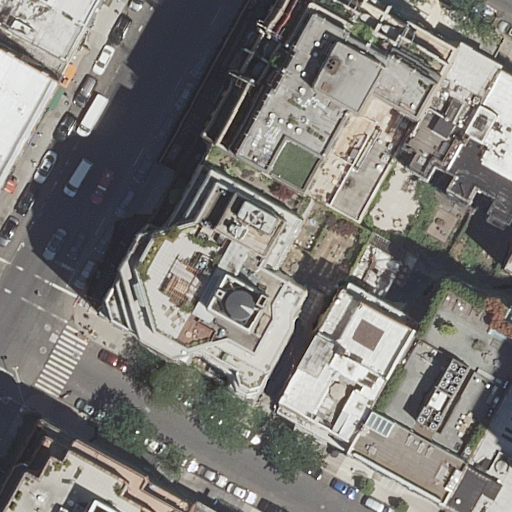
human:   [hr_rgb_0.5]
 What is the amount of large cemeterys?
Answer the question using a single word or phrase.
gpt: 0

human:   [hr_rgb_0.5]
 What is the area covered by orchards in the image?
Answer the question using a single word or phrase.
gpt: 0m2

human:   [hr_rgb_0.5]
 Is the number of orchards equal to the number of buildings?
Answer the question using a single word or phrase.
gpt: no

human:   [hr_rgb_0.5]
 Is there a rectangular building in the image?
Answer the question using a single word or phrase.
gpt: yes

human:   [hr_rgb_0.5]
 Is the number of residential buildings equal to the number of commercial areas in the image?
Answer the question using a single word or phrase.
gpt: no

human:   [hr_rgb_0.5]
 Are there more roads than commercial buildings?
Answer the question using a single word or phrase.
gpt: yes

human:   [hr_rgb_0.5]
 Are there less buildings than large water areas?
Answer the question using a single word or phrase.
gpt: no

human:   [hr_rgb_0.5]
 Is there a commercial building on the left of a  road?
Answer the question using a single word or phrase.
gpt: no

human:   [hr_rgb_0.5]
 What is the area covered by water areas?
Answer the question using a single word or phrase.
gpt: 0m2

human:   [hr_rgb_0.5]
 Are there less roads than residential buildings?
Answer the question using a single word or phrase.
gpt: yes

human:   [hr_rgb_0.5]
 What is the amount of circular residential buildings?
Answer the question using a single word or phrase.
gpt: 0

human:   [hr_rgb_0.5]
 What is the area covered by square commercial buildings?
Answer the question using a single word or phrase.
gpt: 0m2

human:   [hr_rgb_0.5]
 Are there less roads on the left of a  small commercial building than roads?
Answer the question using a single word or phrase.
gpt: yes

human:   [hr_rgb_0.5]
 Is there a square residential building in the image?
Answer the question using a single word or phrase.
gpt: no

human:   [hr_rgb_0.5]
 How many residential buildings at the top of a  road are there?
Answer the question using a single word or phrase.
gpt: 9

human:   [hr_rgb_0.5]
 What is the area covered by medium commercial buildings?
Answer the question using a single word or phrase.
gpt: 0m2

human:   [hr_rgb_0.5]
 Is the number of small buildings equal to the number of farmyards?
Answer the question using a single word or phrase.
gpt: no

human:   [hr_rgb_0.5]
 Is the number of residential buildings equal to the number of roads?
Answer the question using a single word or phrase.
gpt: no

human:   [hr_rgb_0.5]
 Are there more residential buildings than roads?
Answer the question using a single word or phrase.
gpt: yes

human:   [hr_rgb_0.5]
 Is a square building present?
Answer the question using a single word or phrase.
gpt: no

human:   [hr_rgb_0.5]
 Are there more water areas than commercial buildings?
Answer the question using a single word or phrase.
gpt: no

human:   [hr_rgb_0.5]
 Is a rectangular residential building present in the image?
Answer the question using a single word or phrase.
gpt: yes

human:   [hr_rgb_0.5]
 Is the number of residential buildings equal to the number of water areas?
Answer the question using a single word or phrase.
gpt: no

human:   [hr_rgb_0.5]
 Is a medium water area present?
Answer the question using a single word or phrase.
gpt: no

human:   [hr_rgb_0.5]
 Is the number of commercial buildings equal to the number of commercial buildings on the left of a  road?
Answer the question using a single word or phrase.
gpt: yes

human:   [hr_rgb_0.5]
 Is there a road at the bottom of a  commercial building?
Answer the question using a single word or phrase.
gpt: no

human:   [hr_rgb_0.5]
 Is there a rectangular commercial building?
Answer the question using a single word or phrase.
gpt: no

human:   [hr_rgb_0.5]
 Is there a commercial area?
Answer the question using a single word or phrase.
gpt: no

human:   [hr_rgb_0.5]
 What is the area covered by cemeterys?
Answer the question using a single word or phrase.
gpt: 0m2

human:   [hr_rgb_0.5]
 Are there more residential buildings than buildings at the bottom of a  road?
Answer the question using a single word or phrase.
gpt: yes

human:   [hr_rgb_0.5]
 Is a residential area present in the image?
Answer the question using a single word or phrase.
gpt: no

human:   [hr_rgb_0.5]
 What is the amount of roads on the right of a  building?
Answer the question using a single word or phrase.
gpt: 3

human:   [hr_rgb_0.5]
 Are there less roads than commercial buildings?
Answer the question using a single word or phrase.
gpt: no

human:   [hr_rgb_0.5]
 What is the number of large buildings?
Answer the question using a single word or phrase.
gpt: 2

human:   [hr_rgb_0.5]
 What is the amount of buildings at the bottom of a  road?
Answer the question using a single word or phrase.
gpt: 11

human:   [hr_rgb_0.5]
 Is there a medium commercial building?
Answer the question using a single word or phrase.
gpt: no